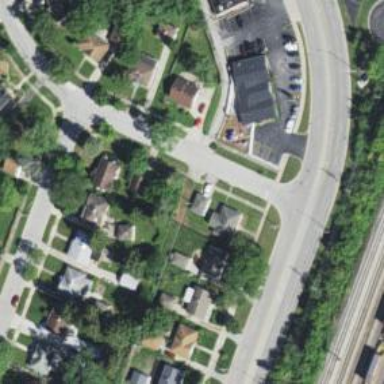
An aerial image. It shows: Alley classified as service road.